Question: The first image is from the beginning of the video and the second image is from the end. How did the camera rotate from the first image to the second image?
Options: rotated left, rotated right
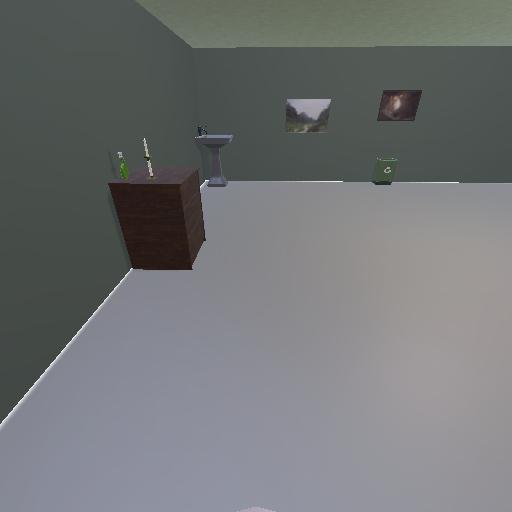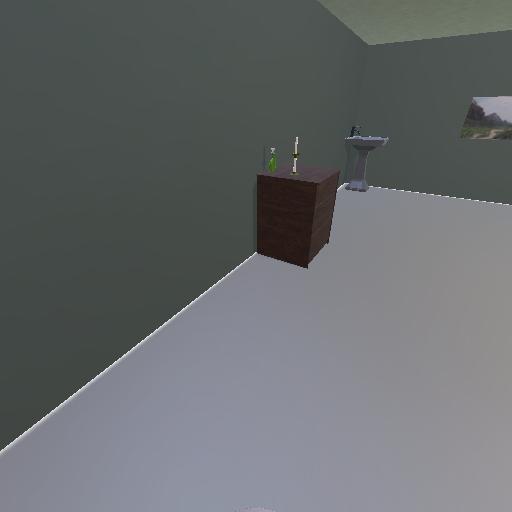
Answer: rotated left